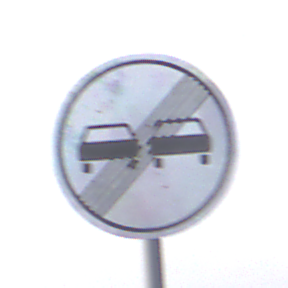
Verkehrszeichen: EndeUeberholverbot
Umgebung: Outdoor, Nature
Tageszeit: Midday
Wetter: PartlyCloudy
Licht: Natural
Jahreszeit: NotSpecified
Kontrast: MediumContrast